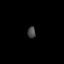
Tissue: skin
Cell type: Epithelial cells
Senescence score: 0.2495
Nuclear area (px): 92
Mean DAPI intensity: 69.793